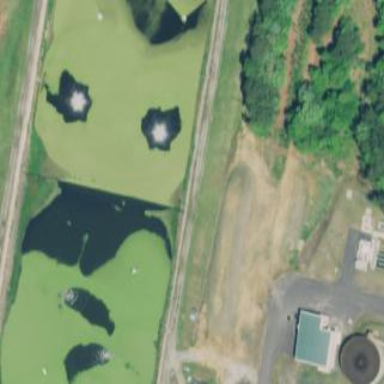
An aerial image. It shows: Image of wastewater.